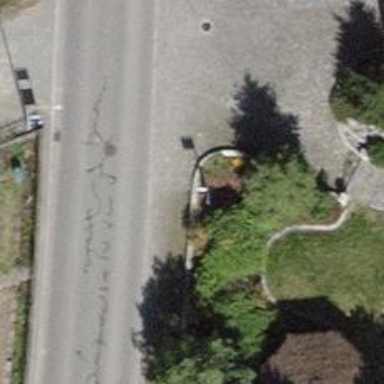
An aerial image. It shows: Bus stop with platform for public transport.